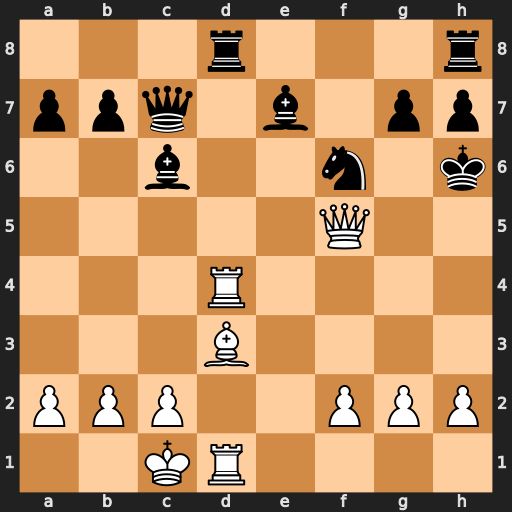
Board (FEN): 3r3r/ppq1b1pp/2b2n1k/5Q2/3R4/3B4/PPP2PPP/2KR4
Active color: w
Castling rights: -
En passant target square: -
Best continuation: Rh4+ Nh5 Qxh5#